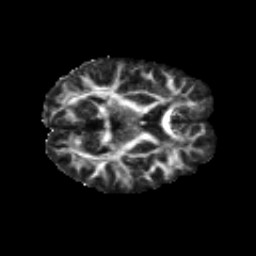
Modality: FA
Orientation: axial
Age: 27
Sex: female
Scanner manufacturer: siemens
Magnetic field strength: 3 T
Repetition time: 8.8 s
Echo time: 0.085 s